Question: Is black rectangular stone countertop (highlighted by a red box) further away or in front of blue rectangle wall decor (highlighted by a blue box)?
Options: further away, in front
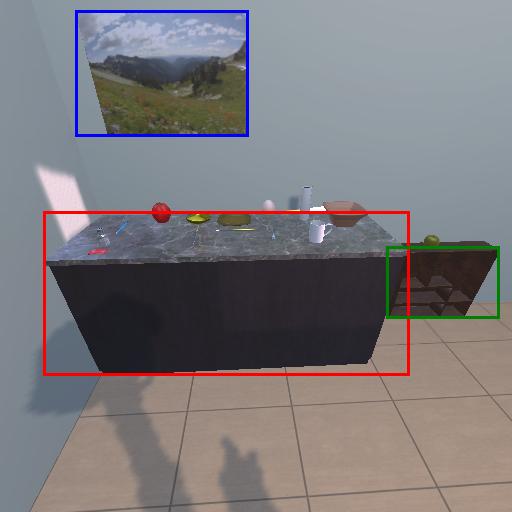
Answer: further away